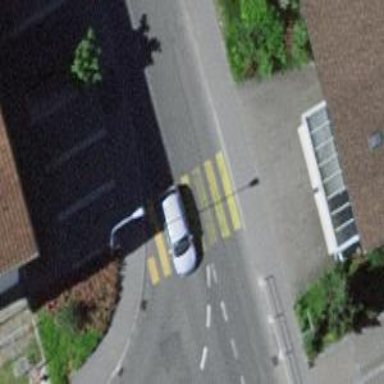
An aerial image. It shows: Kerb serving as barrier.